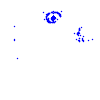
Particle: kaon